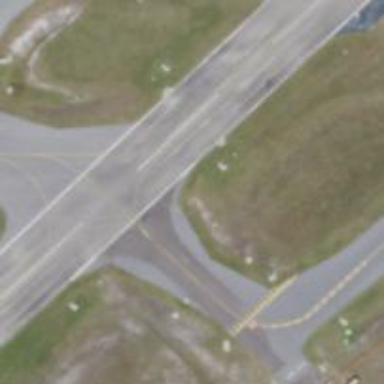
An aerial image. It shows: Image of taxiway at airport.